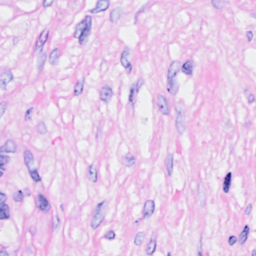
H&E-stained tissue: Breast